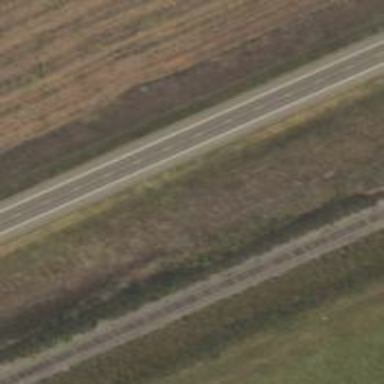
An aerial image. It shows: Asphalt road classified as trunk highway.